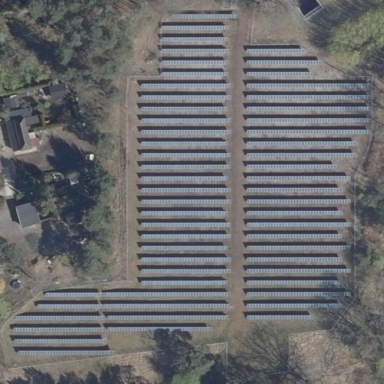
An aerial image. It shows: Solar photovoltaic panel generator.